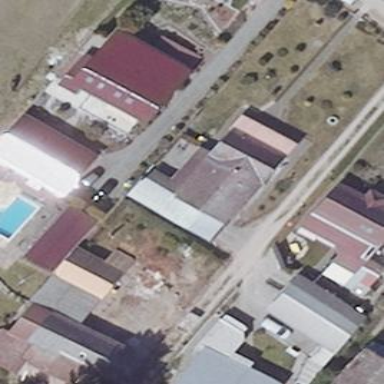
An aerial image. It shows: Simple house.